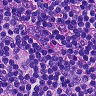
Metastatic tissue present: no